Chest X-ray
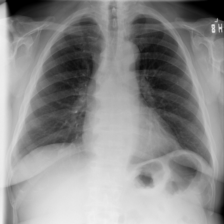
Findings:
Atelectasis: negative
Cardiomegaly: negative
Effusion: negative
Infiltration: negative
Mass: negative
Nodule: negative
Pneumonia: negative
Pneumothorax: negative
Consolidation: negative
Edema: negative
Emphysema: negative
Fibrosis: negative
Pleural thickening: negative
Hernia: negative